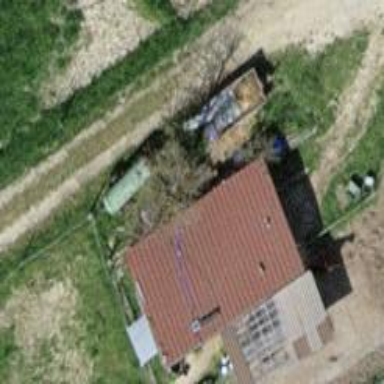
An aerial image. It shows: Barn.